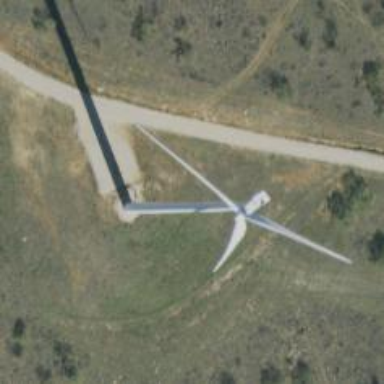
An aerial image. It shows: Wind generator of the horizontal axis type made by Vestas.